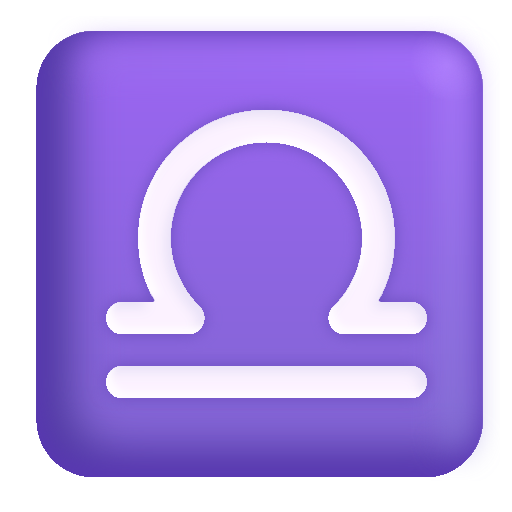
libra color